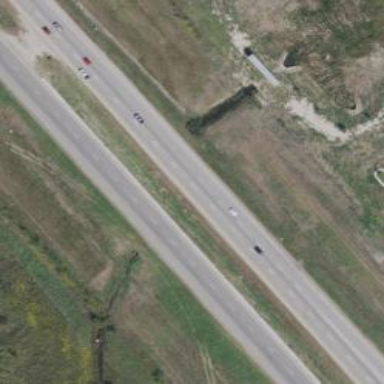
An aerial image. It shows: Motorway.